Question: I'm plotting the figure below using R's 'plot()' function. It is a plot of a vector 'shiftTime' of shift in time. I have another vector 'intensity' of the intensity values ranging from ~3 to ~9. I want to color my points in the plot based on those values with a color gradient. The examples I can find color on the value of the actual plotted points, so in this case the values of the vector 'shiftTime'. Is it also possible to use a different vector, as long as the corresponding values are on the same index?

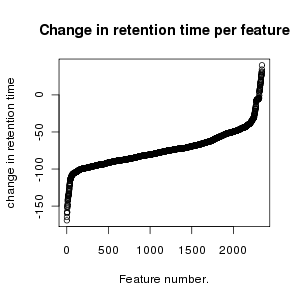
Answer: Here's a solution using base R graphics:
'''
#Some sample data
x <- runif(100)
dat <- data.frame(x = x,y = x^2 + 1)
#Create a function to generate a continuous color palette
rbPal <- colorRampPalette(c('red','blue'))
#This adds a column of color values
# based on the y values
dat$Col <- rbPal(10)[as.numeric(cut(dat$y,breaks = 10))]
plot(dat$x,dat$y,pch = 20,col = dat$Col)
'''